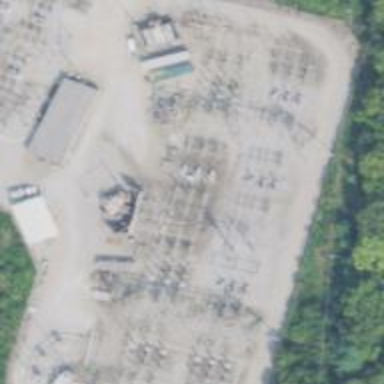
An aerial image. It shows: Switch for power supply.